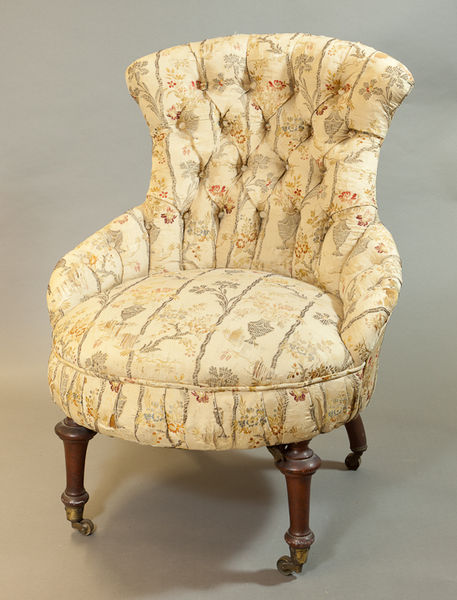
Titel: Slipper Chair
Standort: Amherst (Massachusetts, USA)
Institution: Mead Art Museum, Amherst College
Schlagwörter: beige, chair, cushion, red, stool, white, armchair, grey, old, seat, yellow, flowers, pattern, picture, brown, vase, wooden, wood, flower, classic, fabric, buttons, photo, satin, arms, leaves, antique, back, legs, floral, branches, stripes, shadows, round, fabrick, photograph, photography, button, wheel, leg, linien, sofa, wheels, embroidery, printed, ugly, white background, furniture, soft, bus, cover, patterned, artwork, rolling, comfortable, embroidered, armrest, armrests, floral design, upholstered, single, backrest, wood legs, roles, wooden legs, sewn, horsehair, flower design, upholster, cushy, chair+, suchioned, queen anne